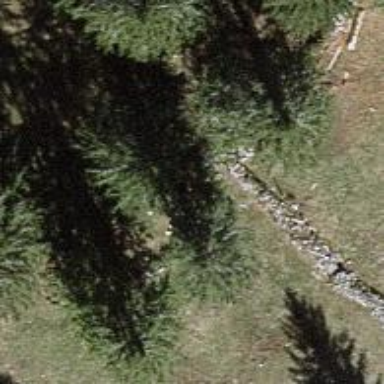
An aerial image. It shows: Wall barrier.